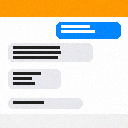
Screen state: on